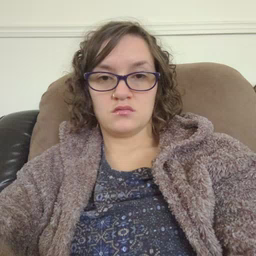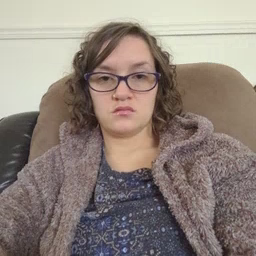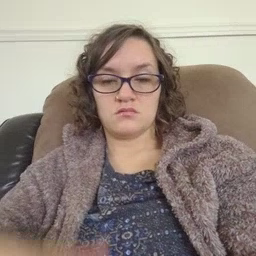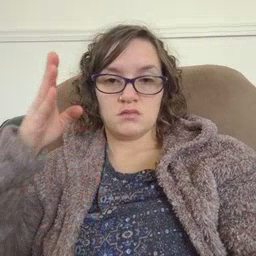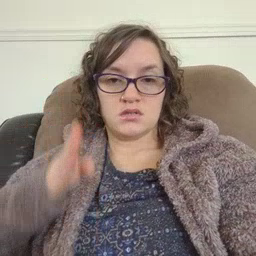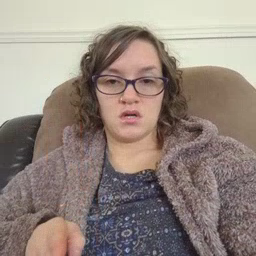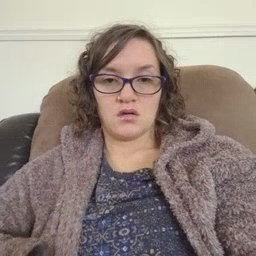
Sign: beside